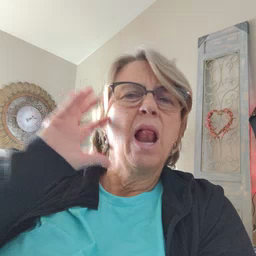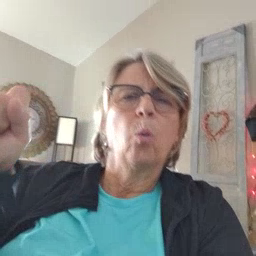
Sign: loud